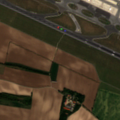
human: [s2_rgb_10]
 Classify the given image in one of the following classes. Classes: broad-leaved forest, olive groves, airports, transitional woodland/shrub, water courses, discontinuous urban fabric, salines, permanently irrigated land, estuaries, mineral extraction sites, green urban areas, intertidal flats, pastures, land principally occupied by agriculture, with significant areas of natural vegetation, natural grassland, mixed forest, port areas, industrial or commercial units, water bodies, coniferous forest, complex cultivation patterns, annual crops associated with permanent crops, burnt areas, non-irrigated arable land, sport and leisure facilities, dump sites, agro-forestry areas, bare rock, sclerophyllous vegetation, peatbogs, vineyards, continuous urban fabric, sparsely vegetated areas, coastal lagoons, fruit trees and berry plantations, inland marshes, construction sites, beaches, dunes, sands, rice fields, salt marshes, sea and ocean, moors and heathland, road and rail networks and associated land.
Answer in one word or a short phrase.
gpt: airports, non-irrigated arable land